Field crop: tomato
Growth stage: 1
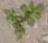
Species: portulaca